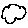
Label: cloud